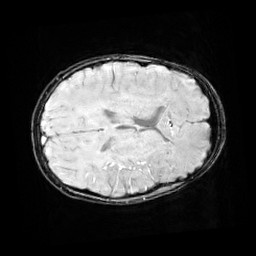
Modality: SWI
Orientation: axial
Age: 11
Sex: female
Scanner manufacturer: siemens
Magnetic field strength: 3 T
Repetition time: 0.027 s
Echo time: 0.02 s